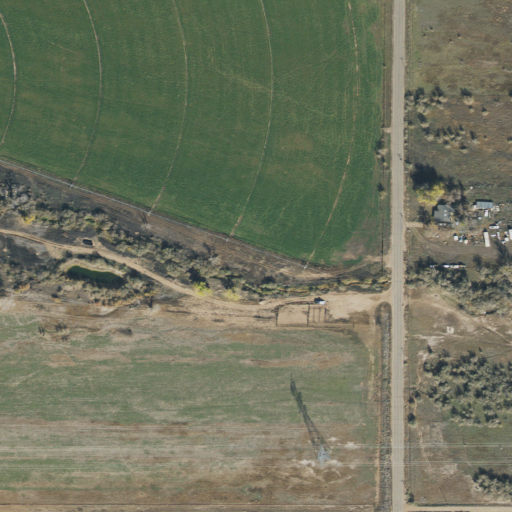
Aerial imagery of valley in Utah named Big Sand Wash containing pasture, open development, and low intensity development